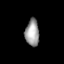
Tissue: lung
Cell type: Epithelial cells
Senescence score: 0.2303
Nuclear area (px): 366
Mean DAPI intensity: 156.257